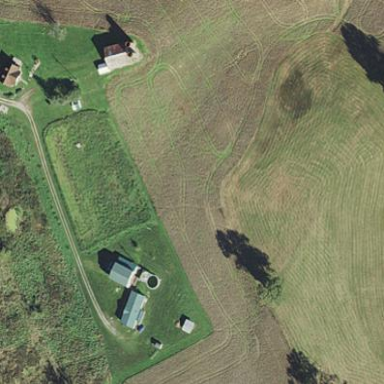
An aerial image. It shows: Farmyard area.